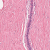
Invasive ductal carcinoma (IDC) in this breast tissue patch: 0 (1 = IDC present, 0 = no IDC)